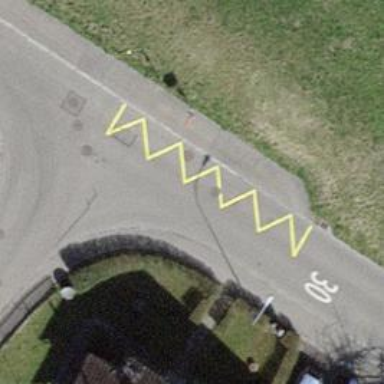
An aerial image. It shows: Public transport stop position.